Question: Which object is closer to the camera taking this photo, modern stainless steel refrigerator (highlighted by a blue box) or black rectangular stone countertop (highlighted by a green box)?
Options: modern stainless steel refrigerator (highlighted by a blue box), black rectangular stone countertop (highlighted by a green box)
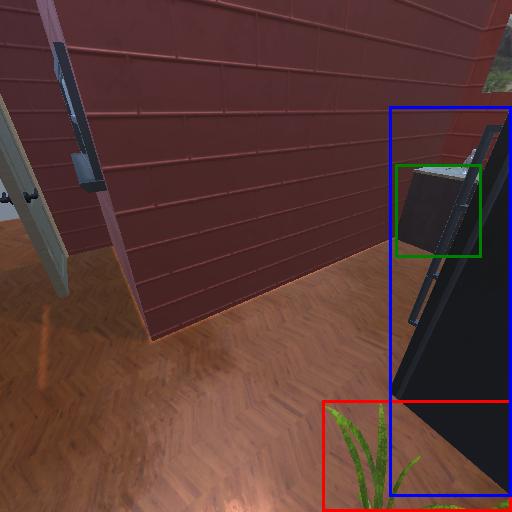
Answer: modern stainless steel refrigerator (highlighted by a blue box)